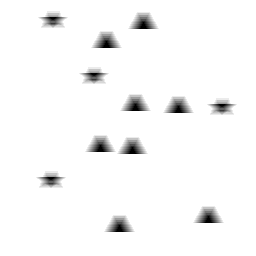
Squares: 0
Triangles: 8
Stars: 4
Total shapes: 12